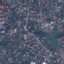
Label: Residential